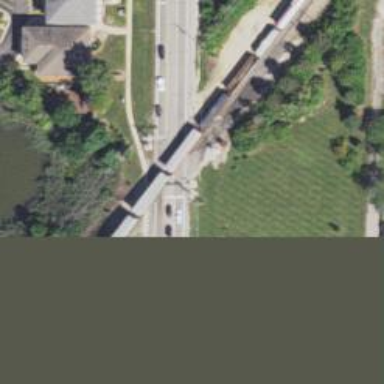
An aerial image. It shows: Railway level crossing.